Question: > i am using Mac os x Yosemite version 10.10.1 And Eclipse Luna 4.4 i integrated Android SDK into Eclipse and it showing the Following Error

> i searched in net and i came to know that this problem is based on java JDK version problem. in My mac i installed JDK 1.6 and 1.7 and 1.8 as well. i know JDK 1.6 will not support for android 5. so in Eclipse i set the java compiler to JDK 1.7 but after setting if i restart the Eclipse its again setting to JDK 1.6 .My question is which JDK will support the Android SDK in Mac. And How to completely uninstall the JDK 1.6 from my mac machine.i am facing this problem for last two days but i can not get the solution yet. can anyone kindly help to overcome this problem. My simple need is i wants to run the Android in mac machine .
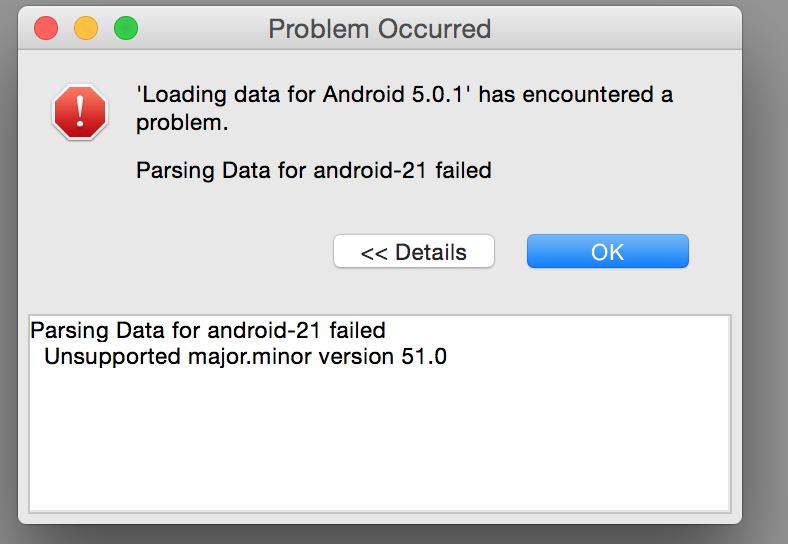
Answer: > The problem is solved . after searching lots of this i got the solution. The answer is Eclipse should be 64 bit version,
and to use android the java JDK should be 1.7